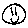
Label: smiley face